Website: bh-photo
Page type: receipt
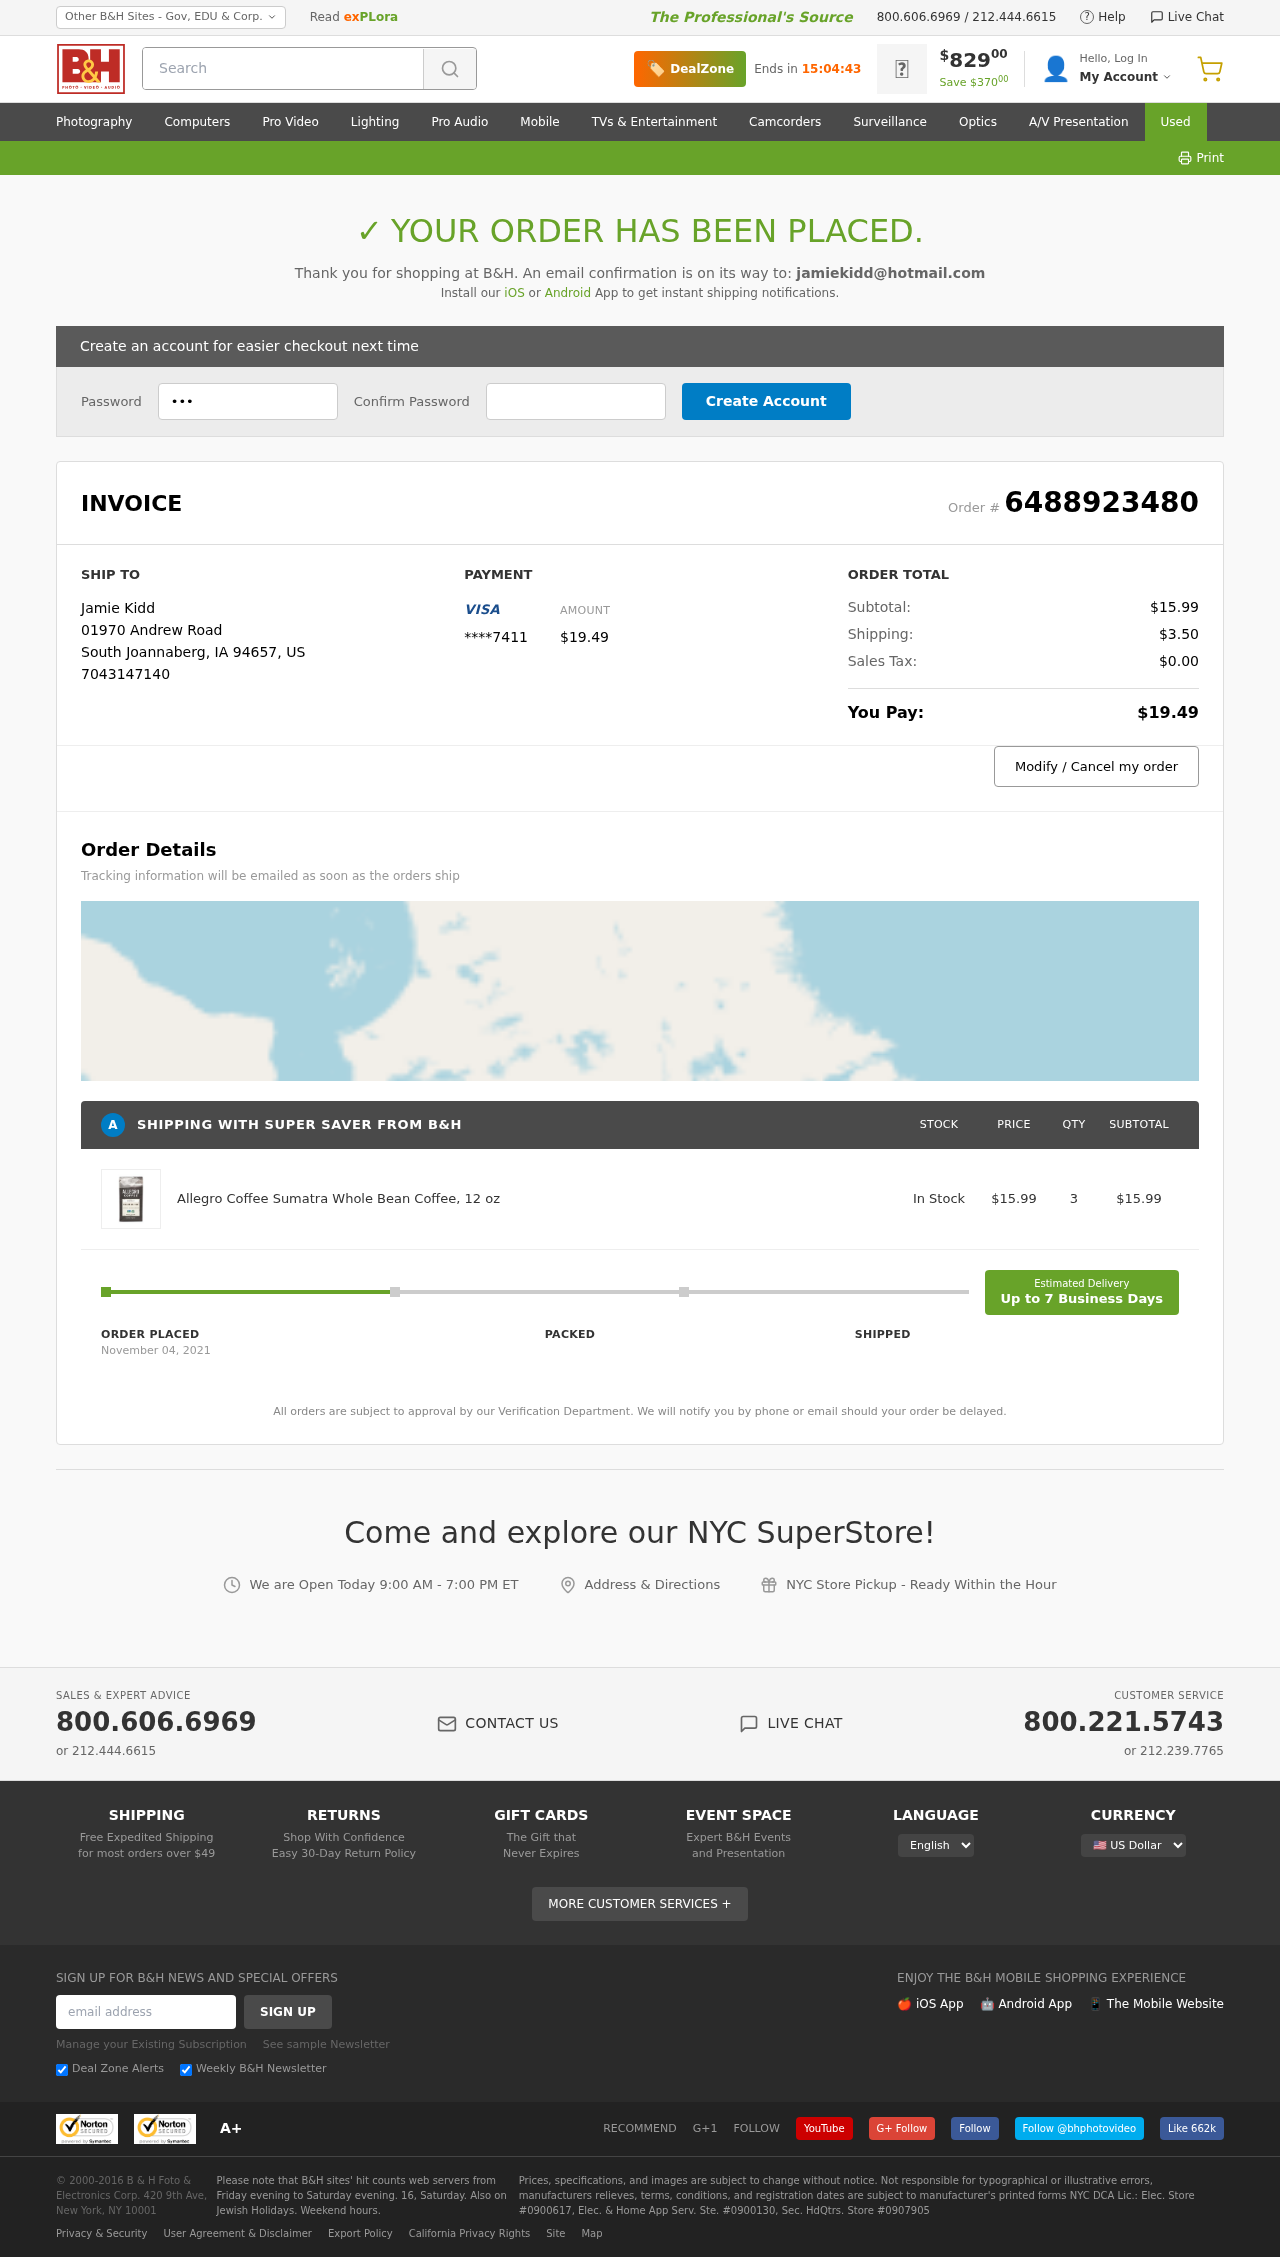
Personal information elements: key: PII_CARD_LAST4
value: ****7411
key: PII_CITY
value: South Joannaberg
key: PII_COUNTRY_CODE
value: US
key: PII_EMAIL
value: jamiekidd@hotmail.com
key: PII_FULLNAME
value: Jamie Kidd
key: PII_PHONE
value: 7043147140
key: PII_POSTCODE
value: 94657
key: PII_STATE_ABBR
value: IA
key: PII_STREET
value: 01970 Andrew Road
Product elements: key: PRODUCT1_NAME
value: Allegro Coffee Sumatra Whole Bean Coffee, 12 oz
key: PRODUCT1_PRICE
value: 15.99
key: PRODUCT1_QUANTITY
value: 3
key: PRODUCT1_SUBTOTAL
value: $15.99
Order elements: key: ORDER_ID
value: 6488923480
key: ORDER_TOTAL
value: $19.49
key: ORDER_SUBTOTAL
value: $15.99
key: ORDER_SHIPPING_COST
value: $3.50
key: ORDER_TAX
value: $0.00
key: ORDER_DATE
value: November 04, 2021
Search elements: key: HEADER_SEARCH
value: Search